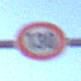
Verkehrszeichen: Geschwindigkeit130
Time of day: MorningAfternoon
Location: Outdoor (Nature)
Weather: Clear
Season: NotSpecified
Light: Natural